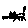
Label: cat